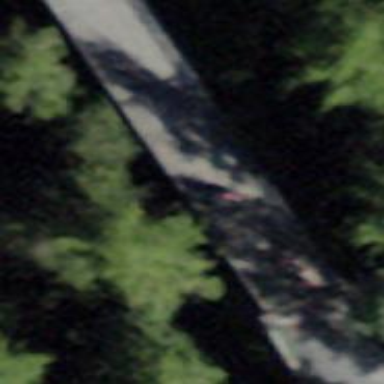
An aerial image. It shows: Bridge for cycleway.